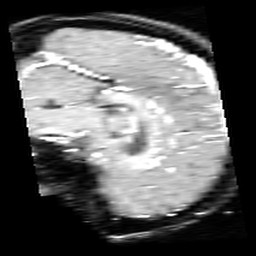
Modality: inplaneT1
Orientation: sagittal
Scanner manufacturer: ge
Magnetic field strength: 3 T
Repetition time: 0.2 s
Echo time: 0.0036 s